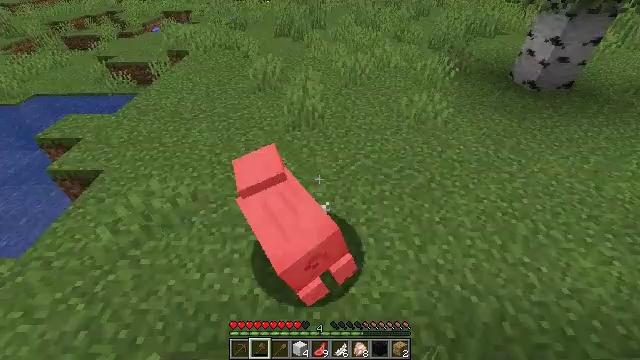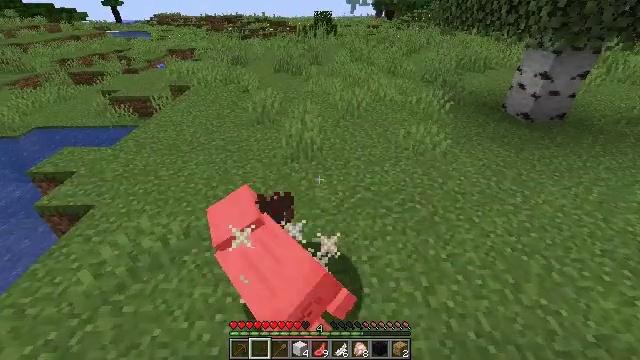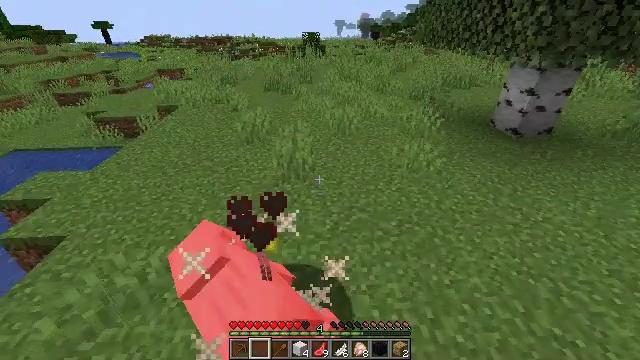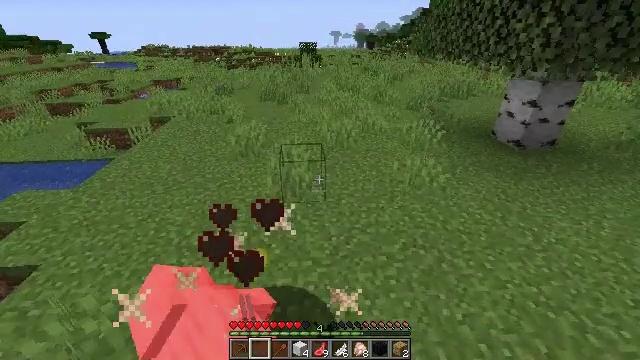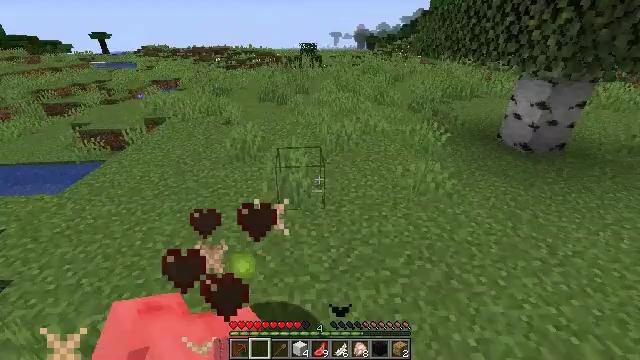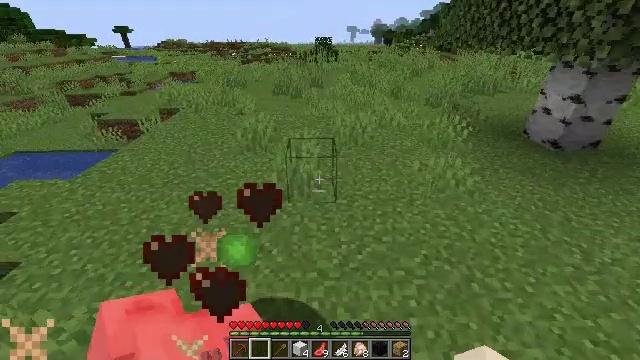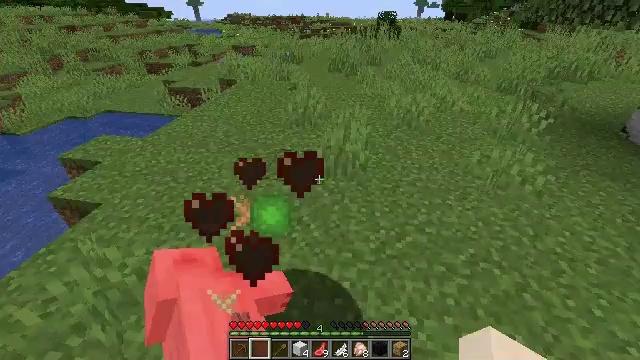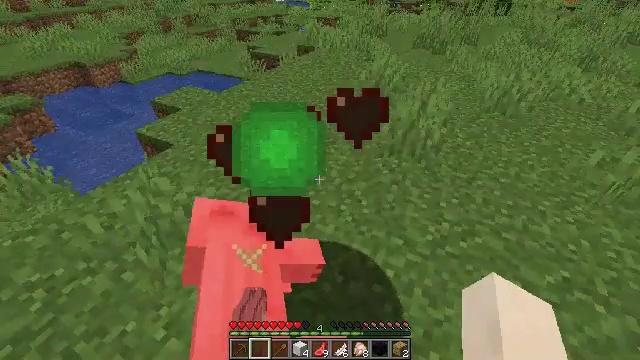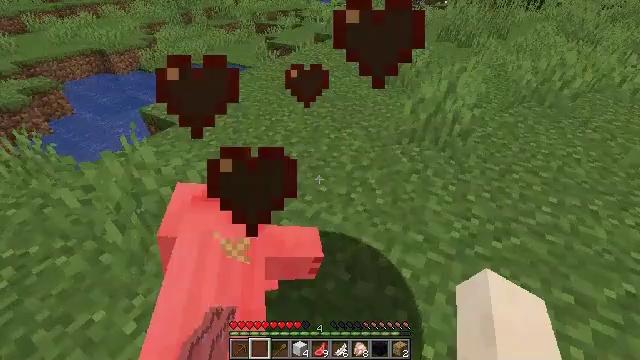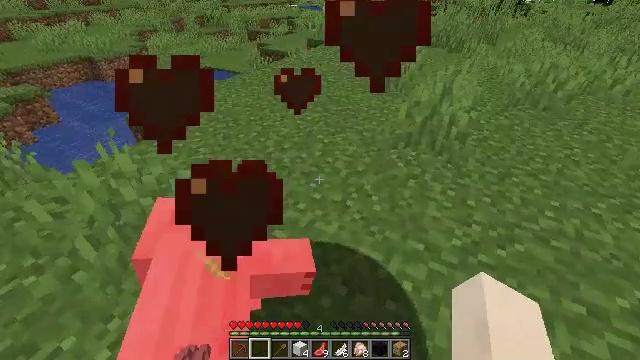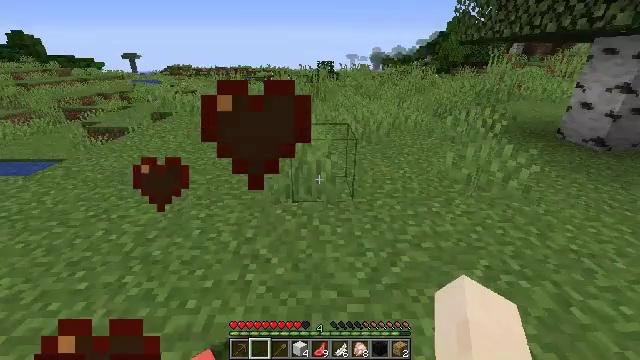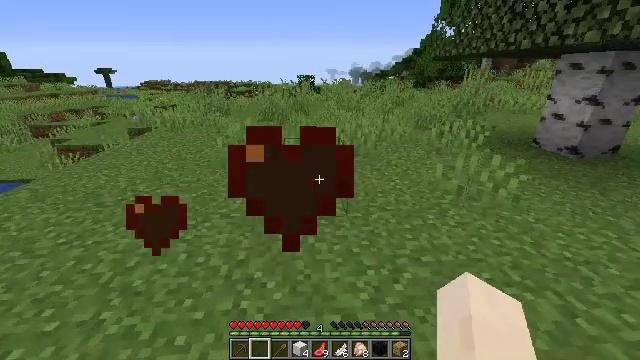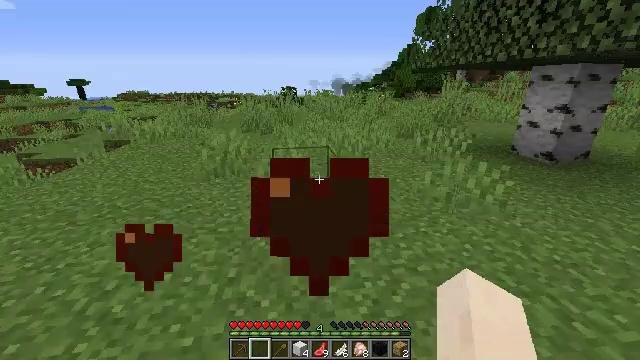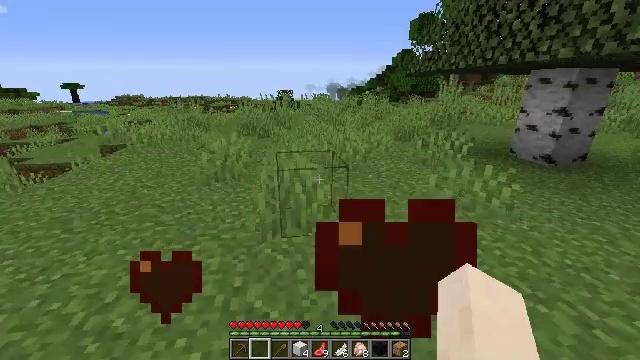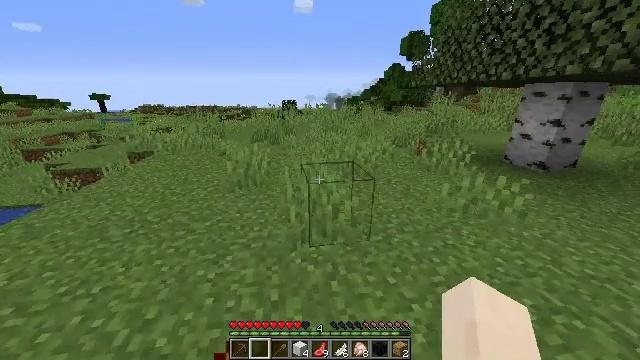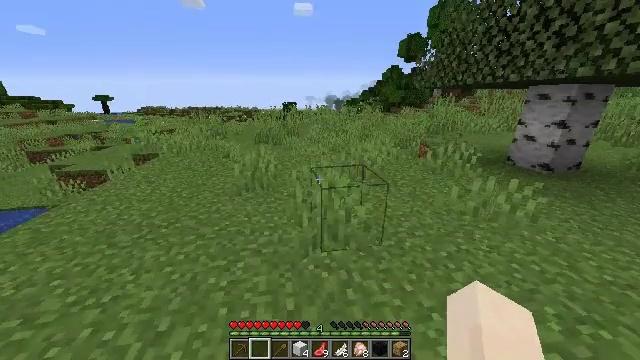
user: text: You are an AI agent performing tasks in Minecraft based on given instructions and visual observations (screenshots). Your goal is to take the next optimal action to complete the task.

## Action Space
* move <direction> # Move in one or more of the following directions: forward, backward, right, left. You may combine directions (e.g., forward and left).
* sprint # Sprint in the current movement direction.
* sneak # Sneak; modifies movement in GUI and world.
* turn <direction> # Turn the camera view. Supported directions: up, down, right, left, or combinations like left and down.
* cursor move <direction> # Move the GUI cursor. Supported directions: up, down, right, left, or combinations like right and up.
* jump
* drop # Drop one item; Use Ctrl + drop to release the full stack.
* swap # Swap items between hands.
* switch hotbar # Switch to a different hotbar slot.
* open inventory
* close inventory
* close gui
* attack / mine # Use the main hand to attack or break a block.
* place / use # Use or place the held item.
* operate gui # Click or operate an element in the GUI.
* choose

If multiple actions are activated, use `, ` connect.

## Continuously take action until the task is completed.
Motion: motion action
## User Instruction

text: Gather grass block for landscaping.
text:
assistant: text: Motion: move forward, turn up
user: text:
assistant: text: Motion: move forward, turn right and up
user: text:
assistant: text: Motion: move forward, turn up
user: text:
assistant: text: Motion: move forward
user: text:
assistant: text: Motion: move forward, turn left
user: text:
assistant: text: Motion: move forward, turn left and down
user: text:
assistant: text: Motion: move forward and move left, turn left and down
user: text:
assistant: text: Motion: move forward and move left, turn left
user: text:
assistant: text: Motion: move forward and move left, turn right and up
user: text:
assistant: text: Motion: move forward and move left, turn right and up
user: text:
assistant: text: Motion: move forward and move left, turn right and up
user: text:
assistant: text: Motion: move forward and move left, sprint, turn right and up
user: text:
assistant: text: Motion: move forward and move left, sprint, turn right
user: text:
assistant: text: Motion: move forward and move left
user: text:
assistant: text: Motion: move forward and move left
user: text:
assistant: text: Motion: move forward and move left, turn right
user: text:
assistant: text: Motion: move forward, turn right and up
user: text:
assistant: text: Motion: move forward and move right, sprint, turn right and up
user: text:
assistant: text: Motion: move forward and move right, sprint, turn right and down
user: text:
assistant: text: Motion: move forward and move right, sprint, turn right and down
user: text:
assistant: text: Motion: move forward and move right, sprint
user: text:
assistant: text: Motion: move forward, sprint
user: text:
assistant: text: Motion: move forward, sprint, turn left
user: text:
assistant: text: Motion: move forward, sprint, turn left and up
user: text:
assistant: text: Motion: move forward, sprint, turn left
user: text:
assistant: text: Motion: move forward, sprint
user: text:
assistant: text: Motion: move forward, sprint
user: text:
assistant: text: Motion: move forward, sprint, turn right
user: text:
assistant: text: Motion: move forward, sprint, turn right, jump
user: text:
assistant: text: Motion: move forward and move right, sprint, turn right, jump